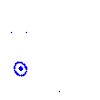
Particle: kaon